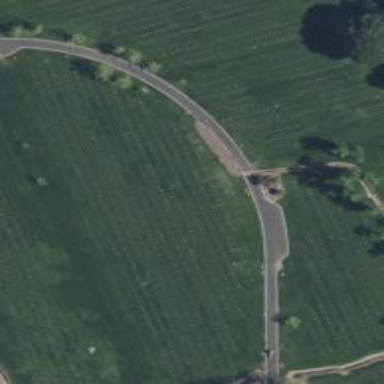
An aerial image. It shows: Graveyard.